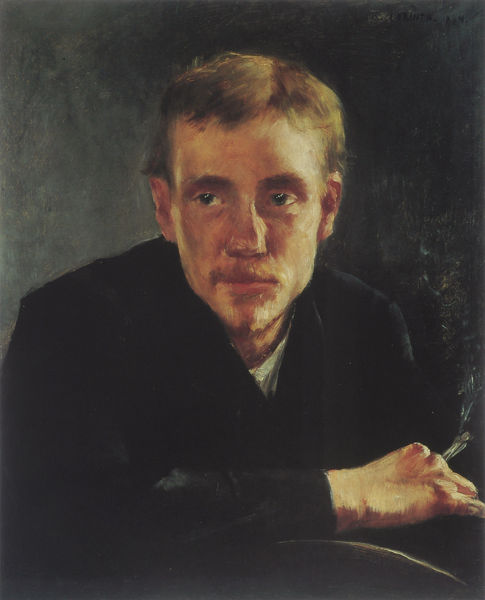
Titel: Porträt des Malers Paul Eugène Gorge
Künstler: Lovis Corinth
Standort: Wuppertal
Institution: Von der Heydt-Museum
Schlagwörter: dunkel, gemälde, hand, kopf, mann, schatten, weiß, impressionismus, braun, finger, frisur, grau, haar, hell, hintergrund, licht, mund, nacht, nase, ohr, profil, schwarz, stirn, stuhl, tisch, blick, rot, malerei, anzug, bart, blond, hemd, jacke, jung, schnurrbart, wand, arm, augen, gesicht, inkarnat, kragen, mensch, bild, bildnis, hals, portrait, porträt, öl, qualm, rauch, auge, haare, halbfigur, mantel, realismus, musiker, augenbrauen, brustbild, bruststück, frontal, lippen, ohren, rechts, scheitel, helldunkel, deutschland, lächeln, ruhig, wangen, lehne, ausdruck, arbeiter, ölgemälde, duktus, rauchen, seitenscheitel, brauen, büste, glanz, sitzt, stuhllehne, menzel, nachdenklich, jackett, schnauzer, selbstporträt, jacket, bauer, knochen, buch, munch, geld, jugend, künstler, portait, expressionsimus, liebermann, wärme, seitenblick, selbstportrait, frontalansicht, junger mann, rauchend, zigarette, gelassen, raucher, wach, hamd, lenbach, zugewandt, licht und schatten, blon, asche, kurzhaarfrisur, sinnend, brauch, kippe, selbst, klug, gemlde, sacco, zigarren, cigarette, raucht, brennende, rauchender, rauchende, schnazbart, nordischer typ, sthullehne, warmlicht, jackre, halbbildnis, portait#, bloick, monotoner hintergrund